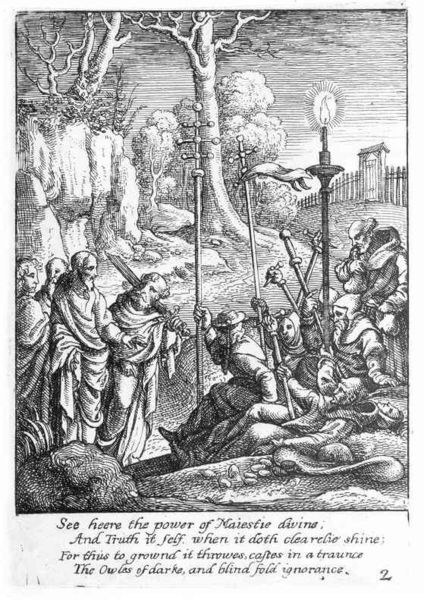
Titel: Christi Verfolger weichen zurück
Künstler: Wenzel Hollar
Standort: Karlsruhe
Institution: Staatliche Kunsthalle Karlsruhe
Schlagwörter: crowd, fight, lamp, men, people, priest, robes, soldier, soldiers, steps, sword, swords, white, black, dark, dress, figures, group, painting, robe, sit, sitting, wall, picture, print, protest, wood, cliff, man, rock, rocks, sky, tree, hill, landscape, mountain, see, trees, death, forest, grass, light, night, path, road, way, drawing, paper, black and white, cap, army, etching, hats, illustration, line, sketch, beard, devil, saint, torch, cross, door, flag, fence, city, human, renaissance, ink, jesus, prayer, ground, shine, monk, engraving, monks, english, religion, lines, war, fire, branches, book, candle, christ, crucifix, figure, candles, christian, land, christianity, saints, bible, togas, scepter, standing, biblical, staff, priests, flame, text, weapon, woods, apostle, travelers, holy, crosses, gethsemane, divine, pike, knights, hood, walkway, pathway, blind, gates, power, truth, the, lance, weapons, baton, symbols, peter, pilgrim, midieval, listeners, caption, preaching, cross-staff, crusade, 2, medievel, mob, cnadle, staffs, morality, crucifixs, demonstrate, sceptres, see here, ignorance, marauders, stave, famine, owles, heere, thine, ignorannce, throwes, here, ignroance